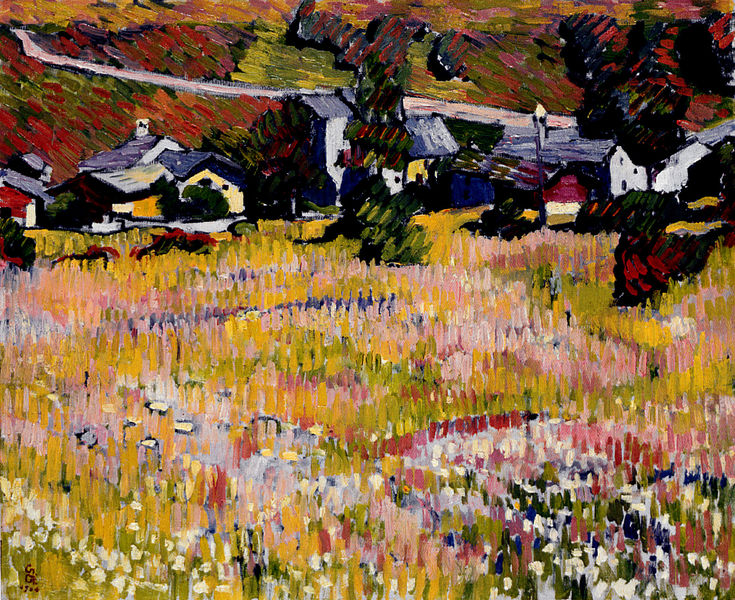
Titel: Paesaggio di giugno, Sommerwiese bei Stampa
Künstler: Giovanni Giacometti
Standort: Bern
Institution: Kunstmuseum
Schlagwörter: berg, blau, weiß, gelb, grün, impressionismus, landschaft, stadt, blume, blumen, braun, bunt, degas, frankreich, schwarz, strasse, blüten, haus, rasen, rot, weg, wiese, beige, architektur, signatur, feld, felder, häuser, hügel, weide, busch, büsche, kirche, wiesen, land, tal, schornstein, sommer, ort, süden, pointilismus, abhang, abstrakt, berge, hang, dorf, dächer, blumenwiese, frühling, striche, urlaub, initialen, monogramm, strich, siedlung, fröhlich, insignien, impessionismus, lichtmalerei, 1880, 1890, 1906, schornschtein, impressiojismus, reinfarben, lichtmaledrei